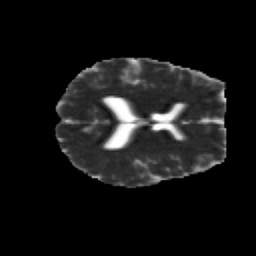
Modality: MD
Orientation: axial
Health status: healthy
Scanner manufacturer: siemens
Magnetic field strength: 3 T
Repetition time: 12 s
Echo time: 0.092 s